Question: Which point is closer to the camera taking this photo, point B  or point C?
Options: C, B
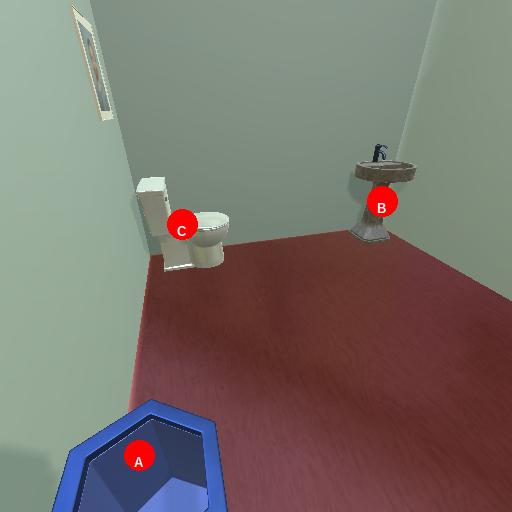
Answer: C